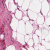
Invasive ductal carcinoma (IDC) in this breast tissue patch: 0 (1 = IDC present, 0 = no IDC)